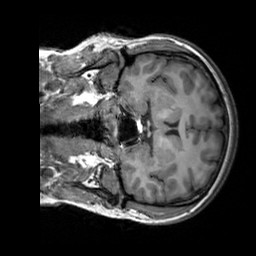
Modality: T1w
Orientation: coronal
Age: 31
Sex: female
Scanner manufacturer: siemens
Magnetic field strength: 3 T
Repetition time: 2.3 s
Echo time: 0.00303 s